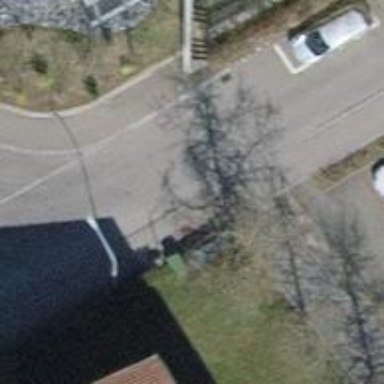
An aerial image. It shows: Sidewalk along the footway.